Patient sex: M
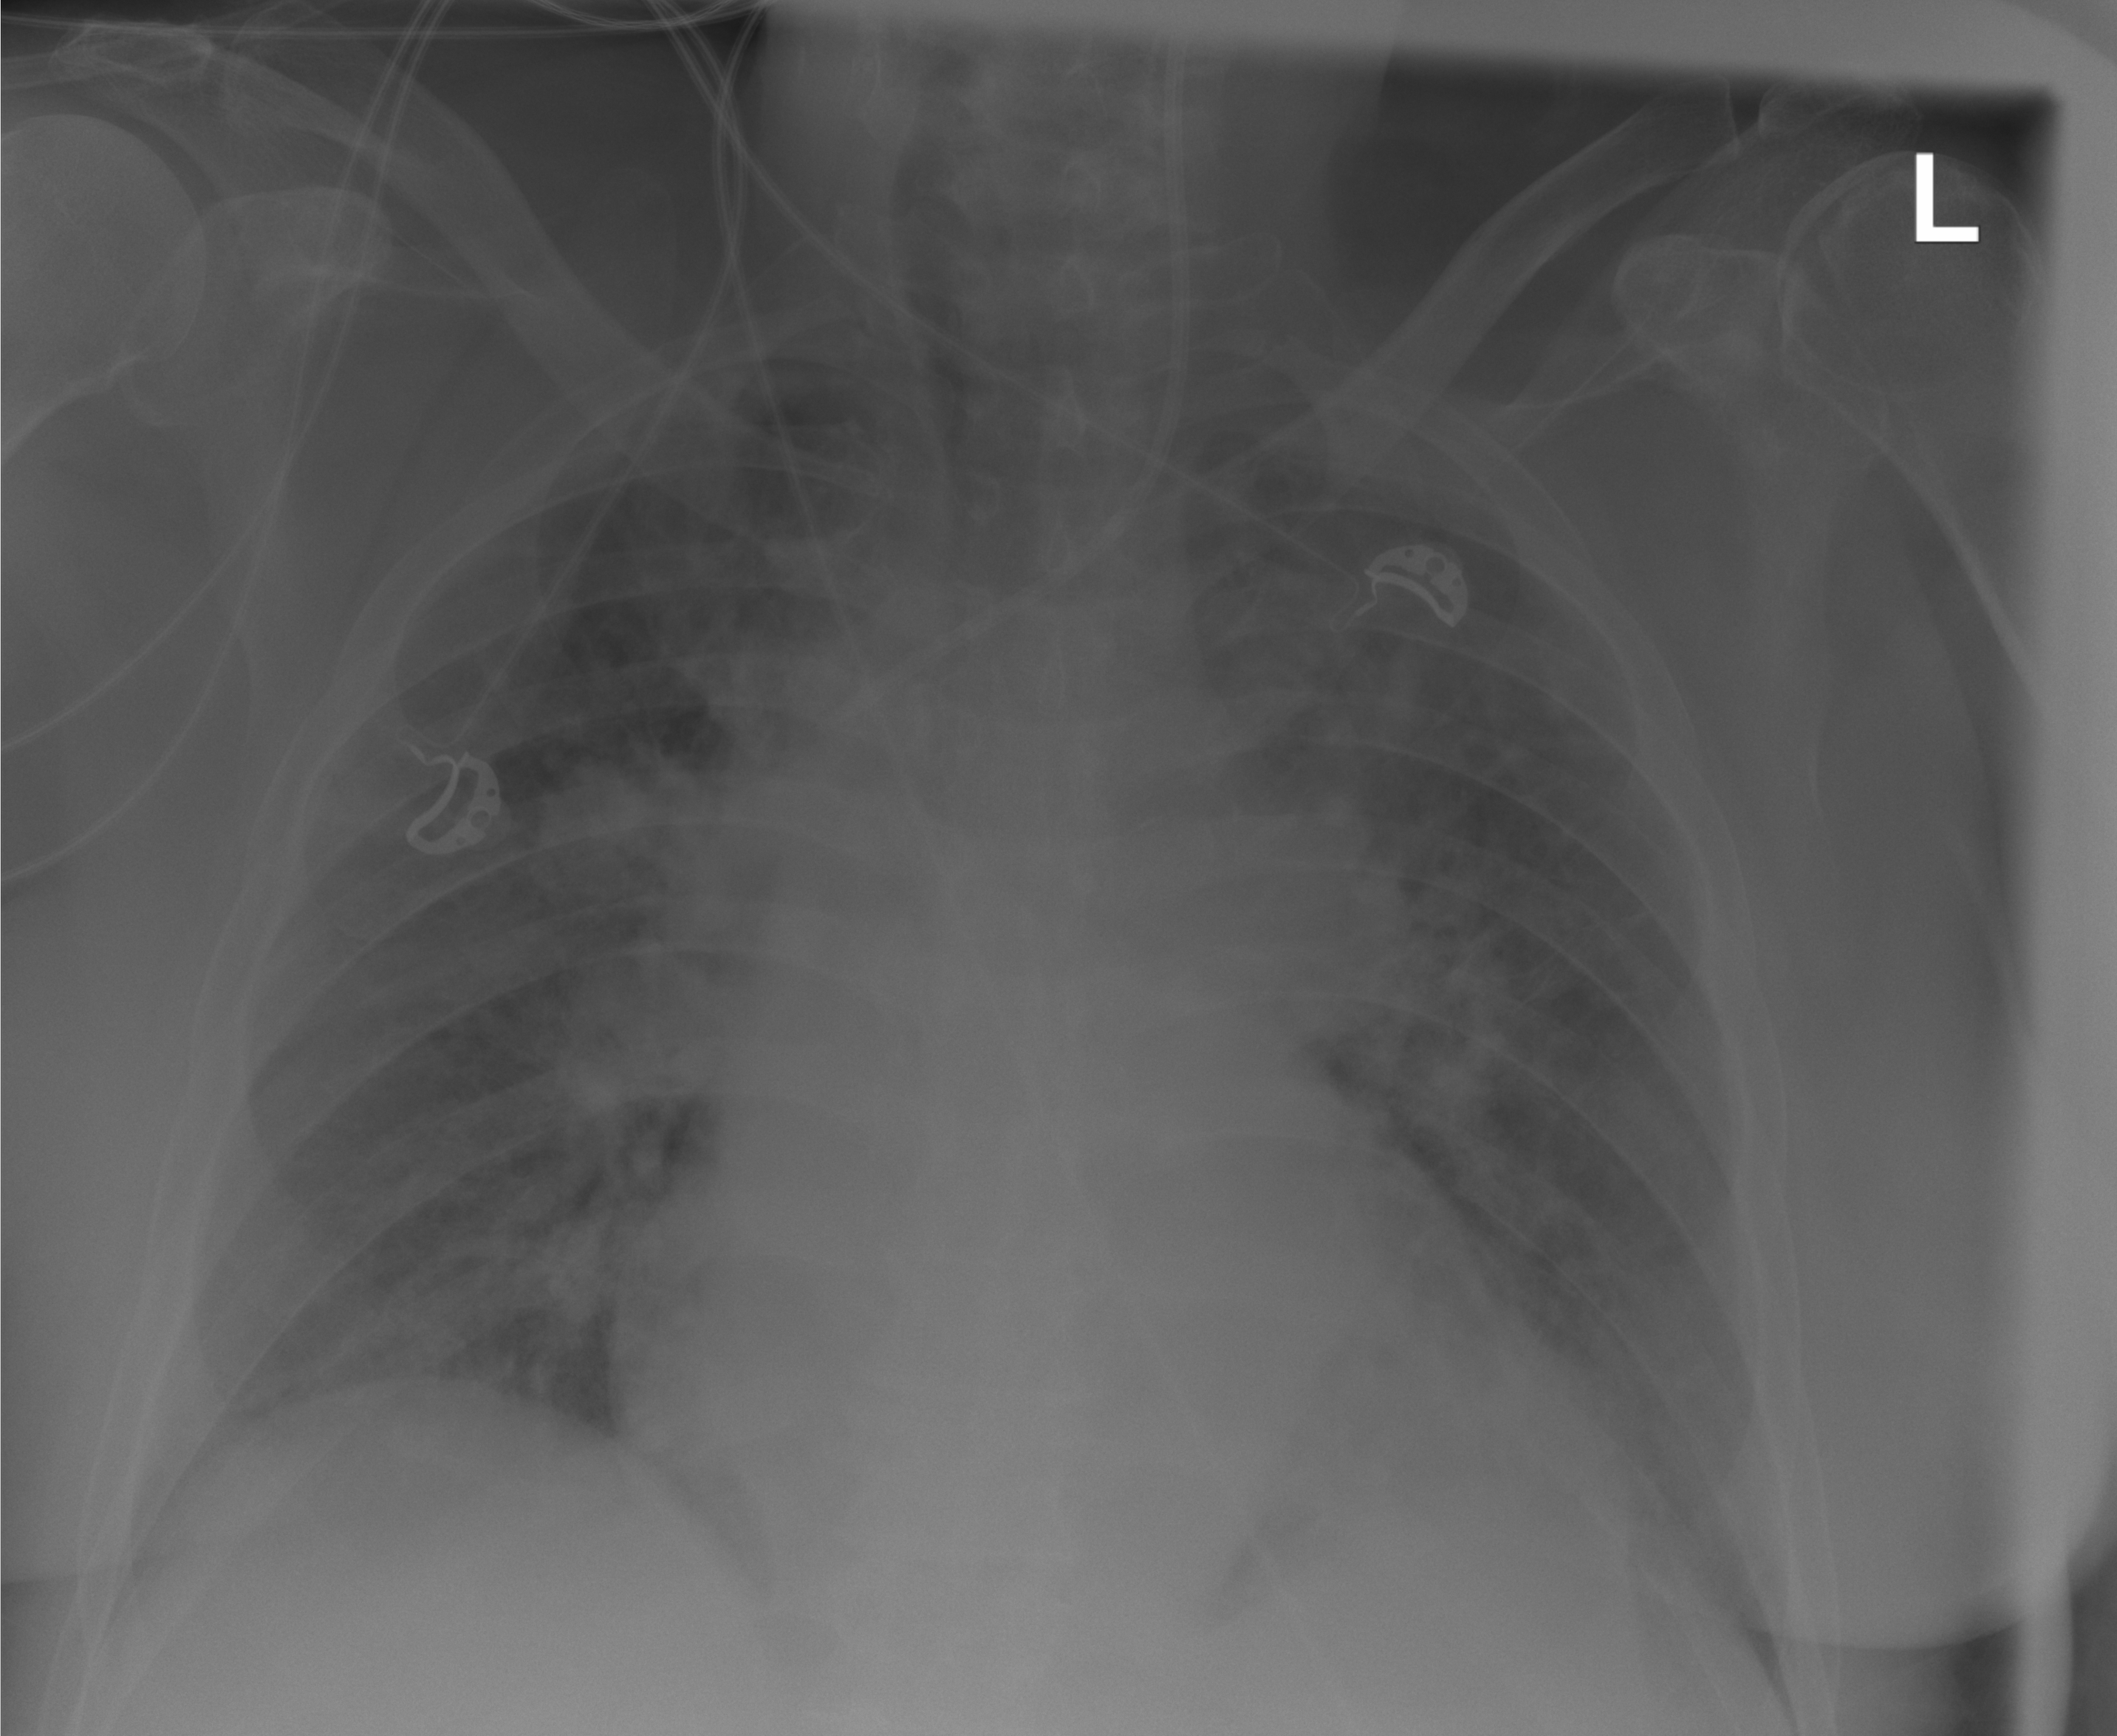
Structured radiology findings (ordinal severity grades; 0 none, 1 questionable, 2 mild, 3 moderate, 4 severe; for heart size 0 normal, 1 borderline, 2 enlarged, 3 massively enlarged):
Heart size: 2
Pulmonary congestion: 3
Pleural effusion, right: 0
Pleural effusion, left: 0
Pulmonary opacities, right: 2
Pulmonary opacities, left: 2
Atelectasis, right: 0
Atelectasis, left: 2